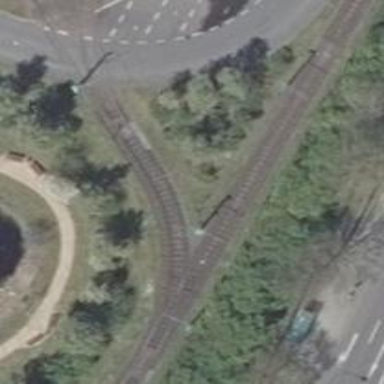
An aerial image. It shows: Tram railway running through service yard with electrified contact lines.